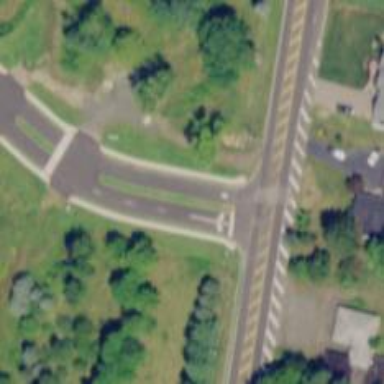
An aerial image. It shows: Unmarked crossing with stop at the road.